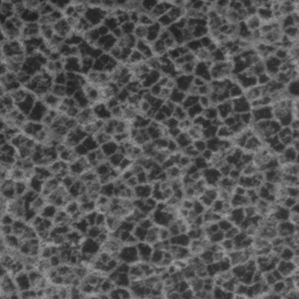
Label: frost